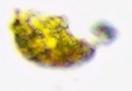
Label: Akashiwo